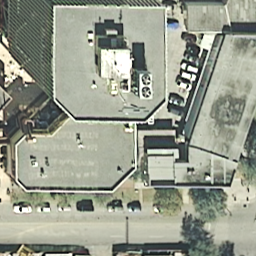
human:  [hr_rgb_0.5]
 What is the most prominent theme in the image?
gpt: buildings